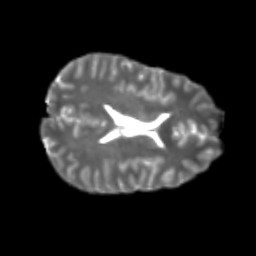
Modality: T2w
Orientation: axial
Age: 22
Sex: male
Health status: healthy
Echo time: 0.074 s